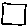
Label: square